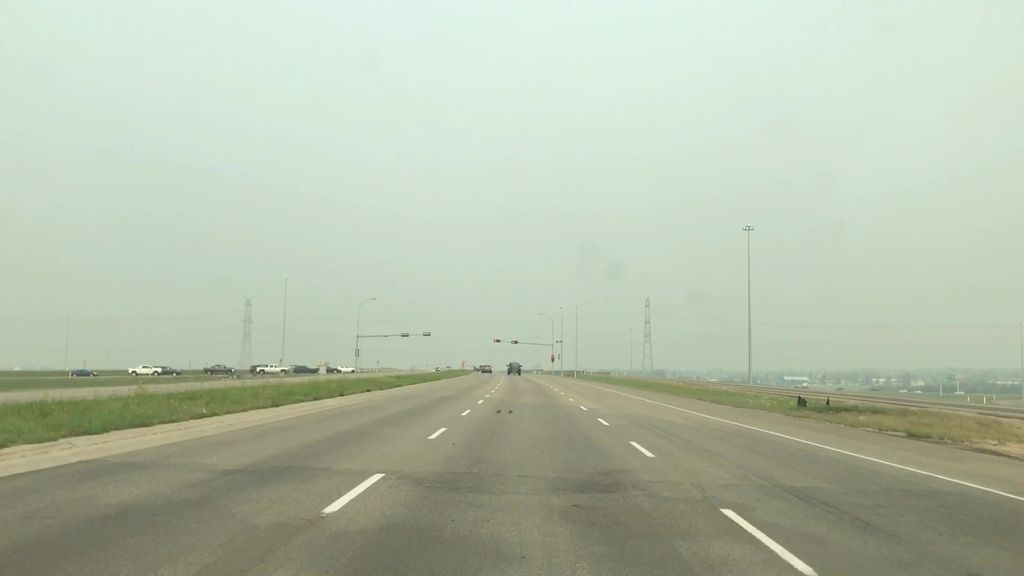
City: edmonton